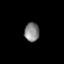
Tissue: lung
Cell type: Endothelial cells
Senescence score: 0.5458
Nuclear area (px): 279
Mean DAPI intensity: 130.258